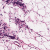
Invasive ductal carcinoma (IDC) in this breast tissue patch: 0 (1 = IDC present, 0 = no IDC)